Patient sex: M
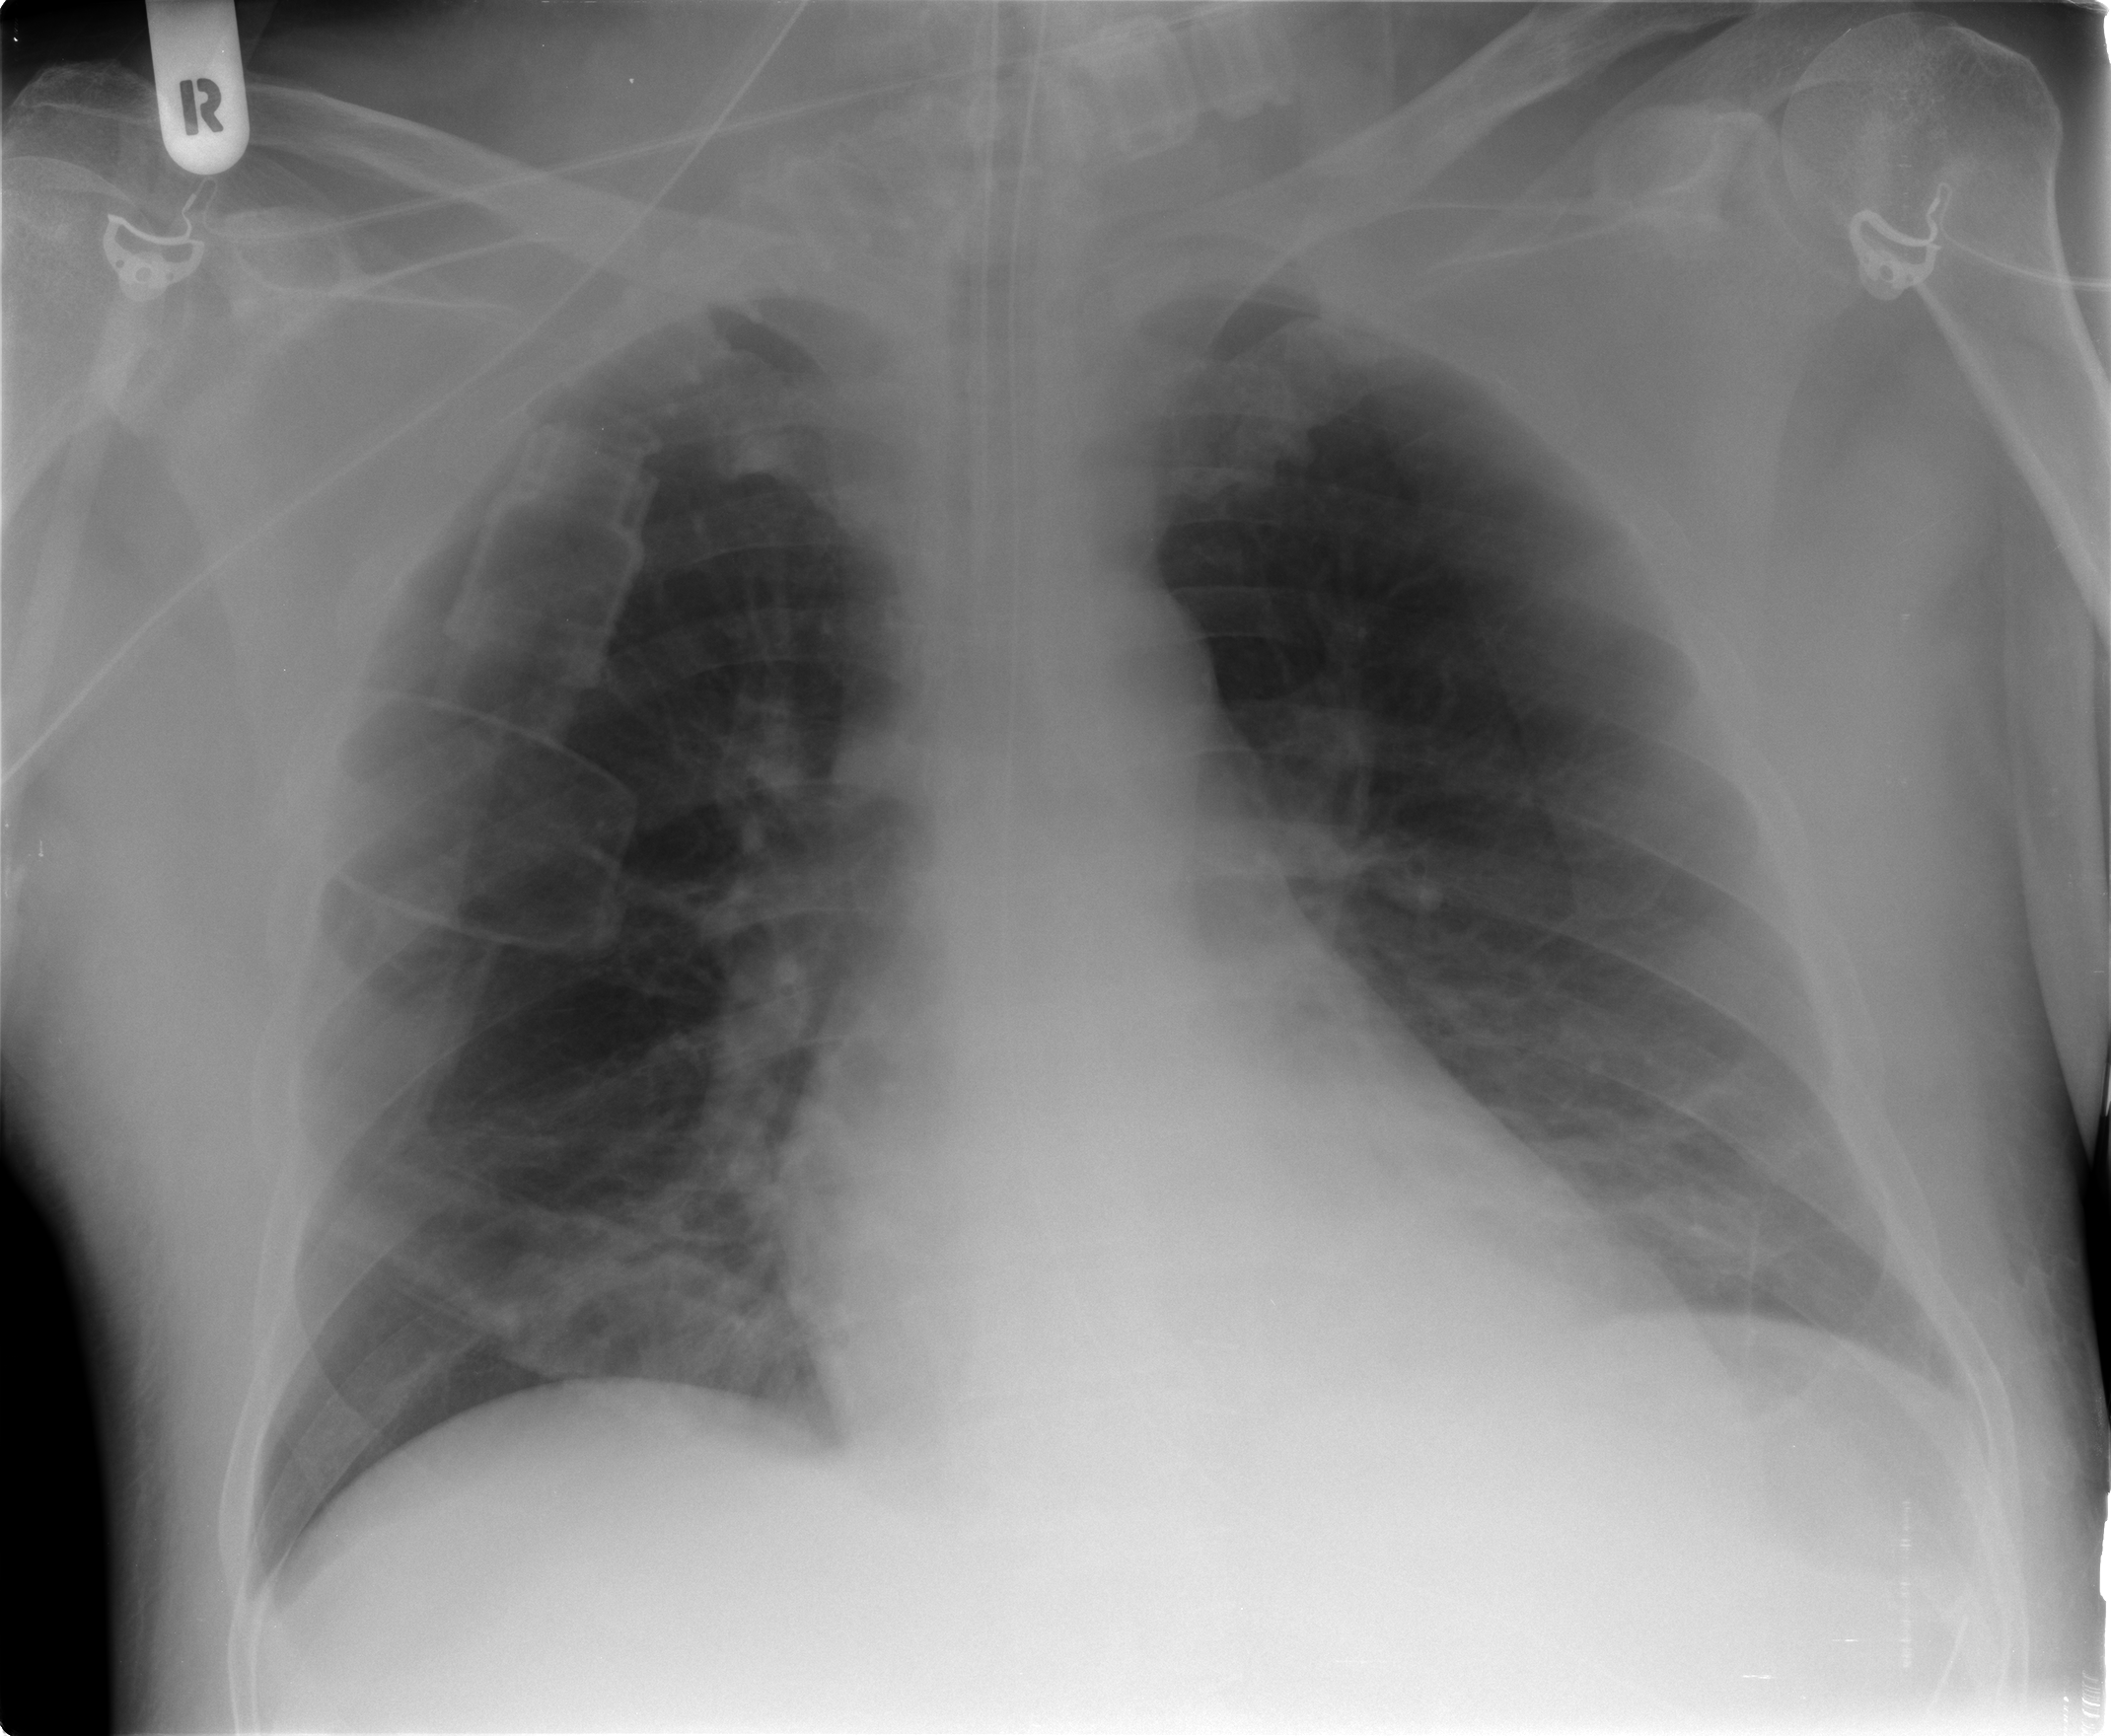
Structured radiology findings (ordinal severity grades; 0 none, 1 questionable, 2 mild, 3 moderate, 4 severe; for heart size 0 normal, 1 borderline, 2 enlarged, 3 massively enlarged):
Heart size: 1
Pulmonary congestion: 0
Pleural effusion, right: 0
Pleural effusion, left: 0
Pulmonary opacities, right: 0
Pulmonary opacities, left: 0
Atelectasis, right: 1
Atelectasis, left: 1